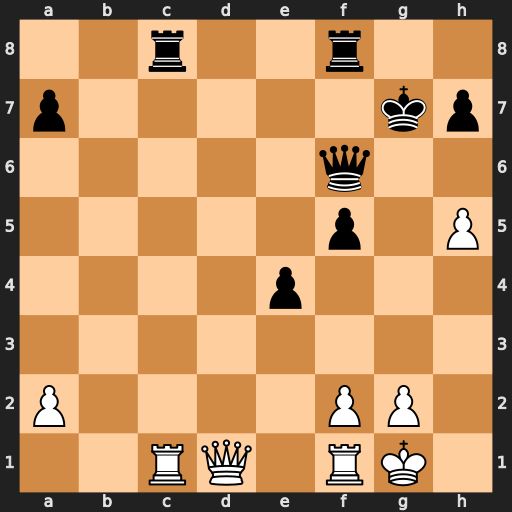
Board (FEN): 2r2r2/p5kp/5q2/5p1P/4p3/8/P4PP1/2RQ1RK1
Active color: w
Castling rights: -
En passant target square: -
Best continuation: Rxc8 Rxc8 Qd7+ Kh6 Qxc8